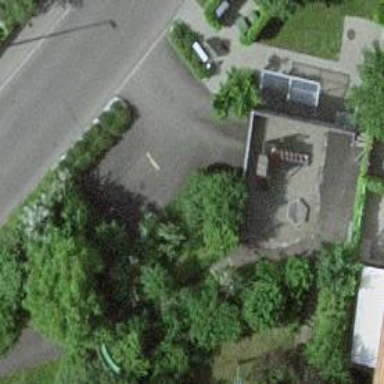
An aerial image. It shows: Parking entrance.